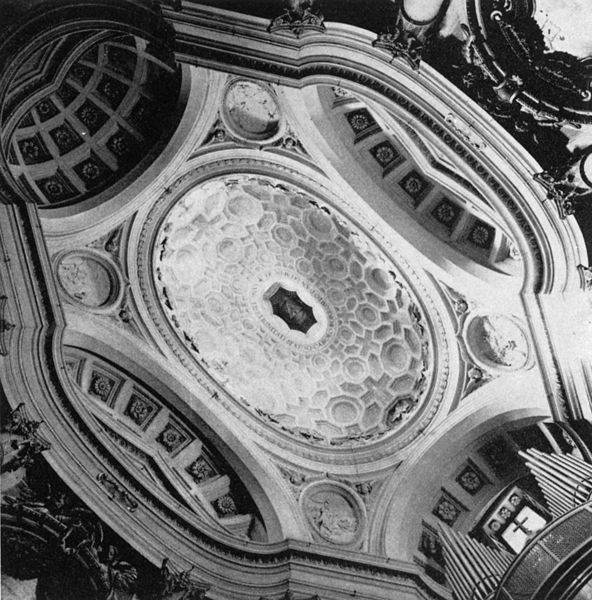
Titel: S. Carlo alle Quattro Fontane in Rom
Künstler: Francesco Borromini
Standort: Rom, S. Carlo alle Quattro Fontane (EU - I - Latium)
Schlagwörter: fenster, hell, licht, schmuck, säulen, malerei, architektur, kirche, decke, oval, rund, bogen, kuppel, symmetrie, verzierung, stuck, hoch, foto, oben, vier, gewölbe, kreuz, kunst, rom, gesims, orgel, dekce, kassetten, deckengemälde, kassette, kasettendecke, einbuchtung, borromini, elliptisch, eliptisch, pfeiffen, #, orgelpfeiffen, #zentralbau, orgelö